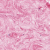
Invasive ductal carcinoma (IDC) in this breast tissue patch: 0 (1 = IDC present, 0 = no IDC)